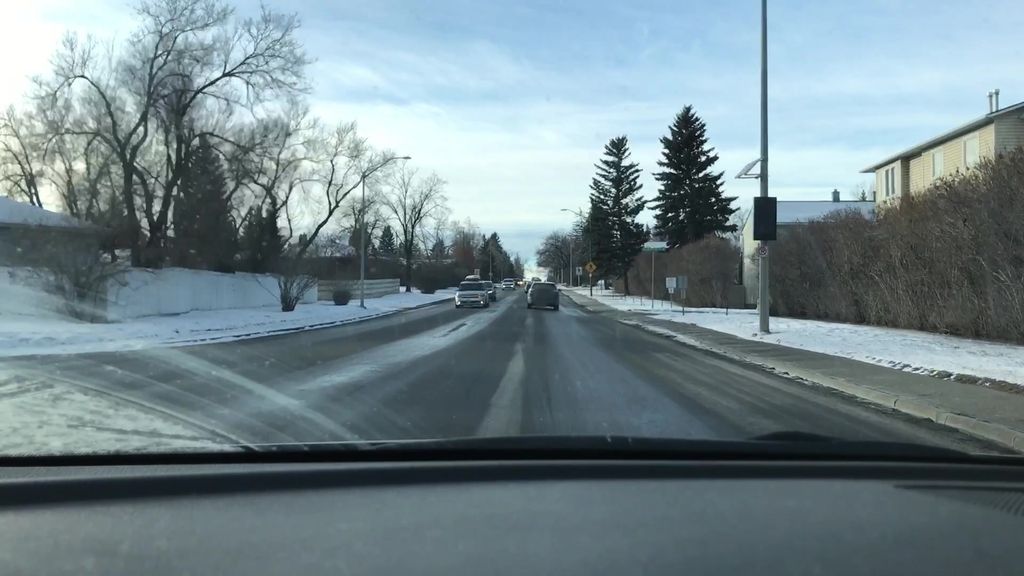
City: calgary